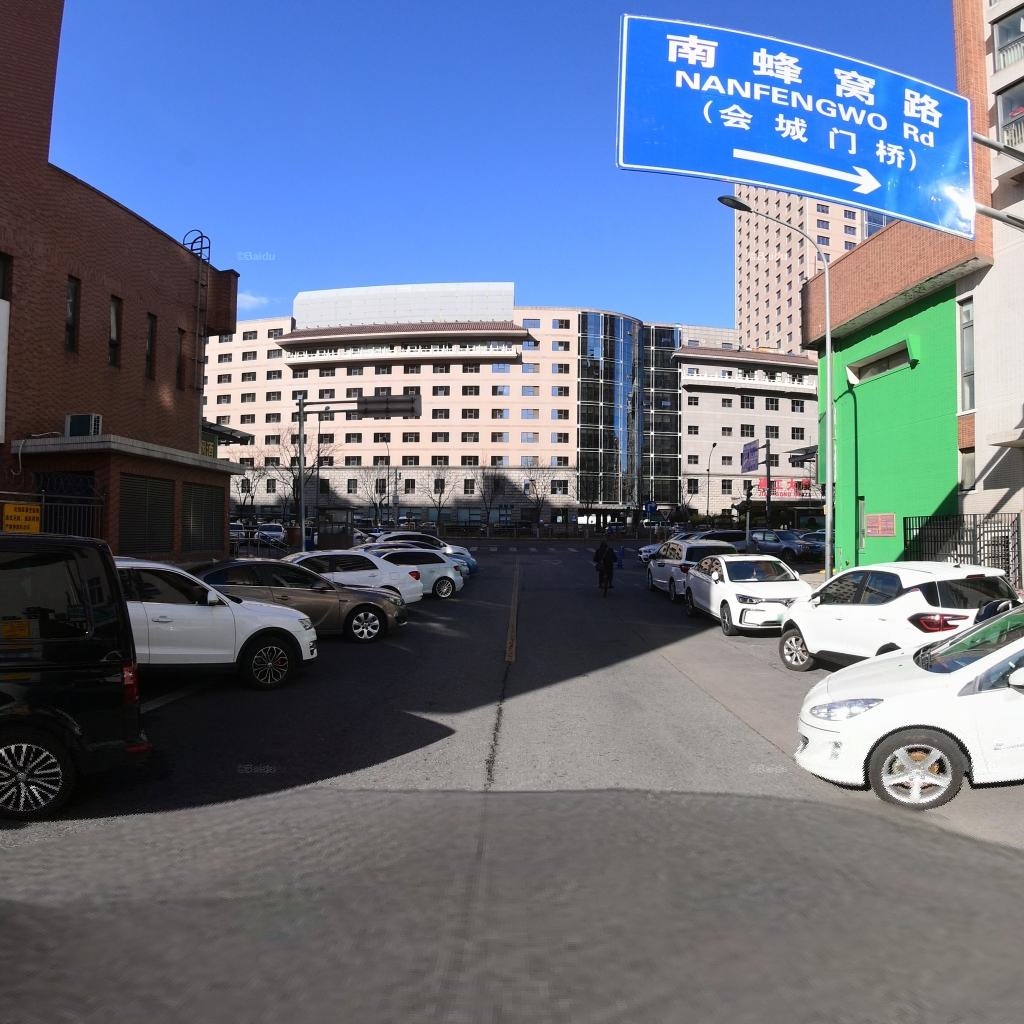
Region: Xicheng
Road damage annotations: longitudinal crack, longitudinal crack, longitudinal crack